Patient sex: M
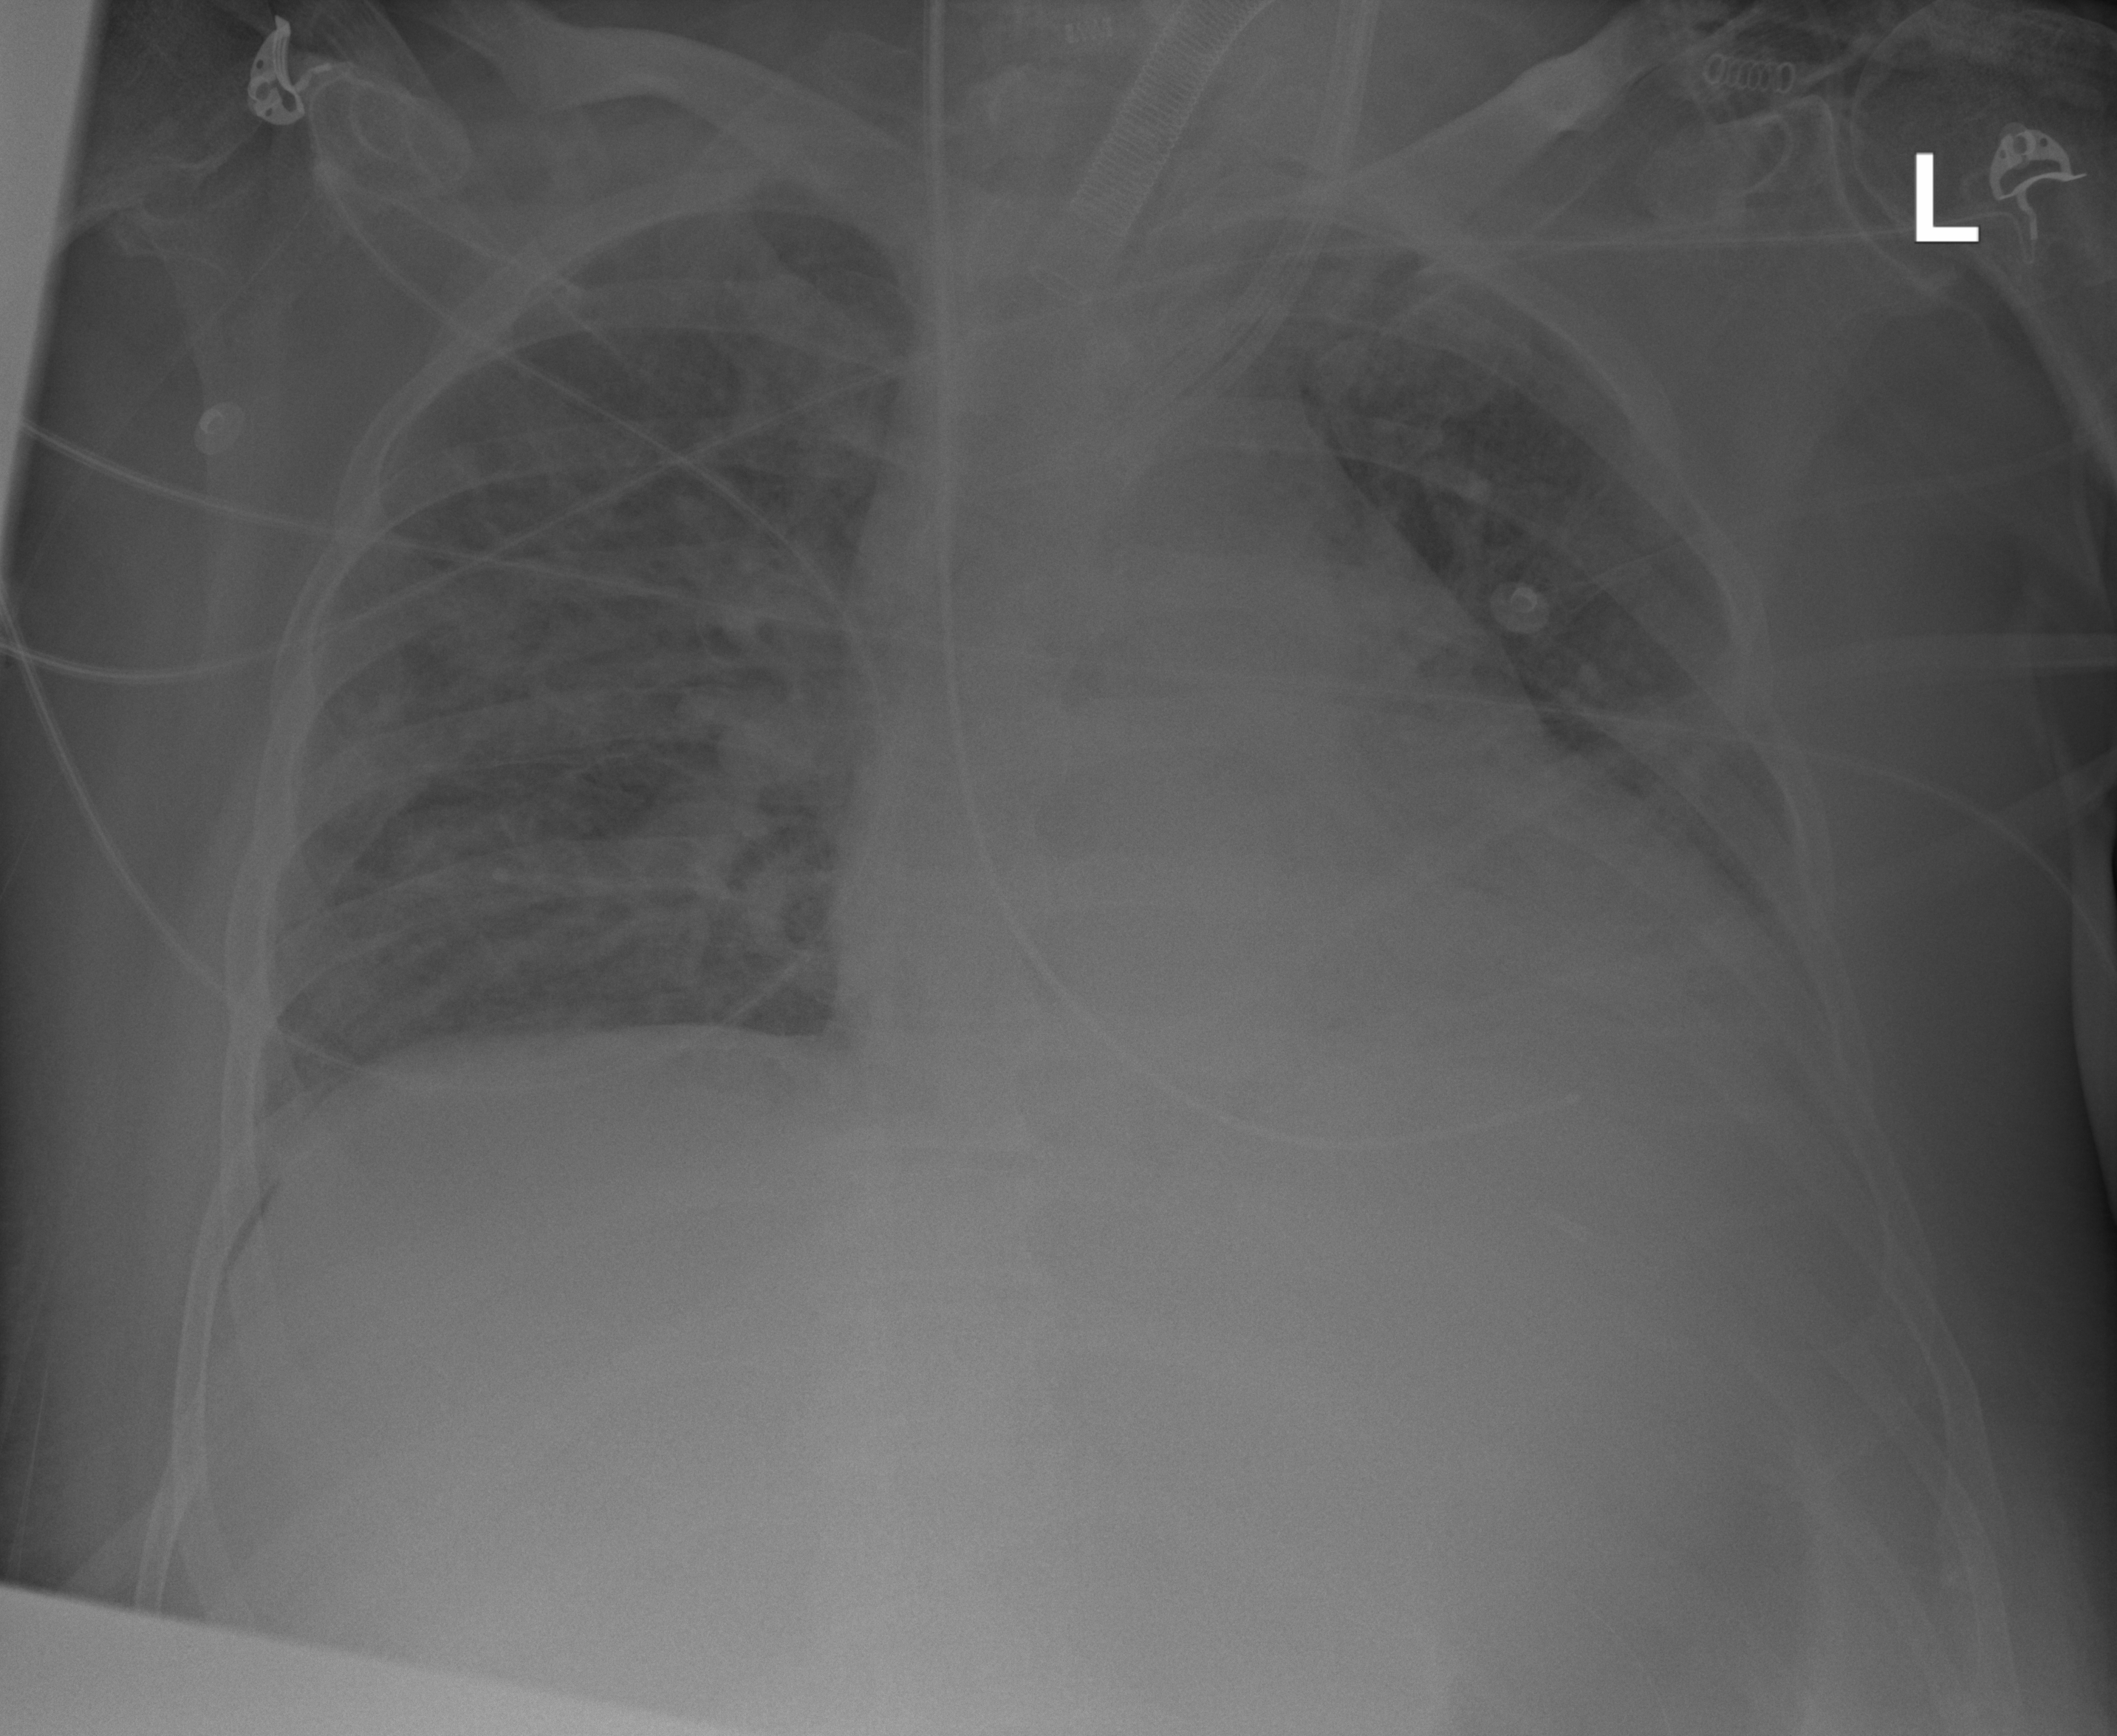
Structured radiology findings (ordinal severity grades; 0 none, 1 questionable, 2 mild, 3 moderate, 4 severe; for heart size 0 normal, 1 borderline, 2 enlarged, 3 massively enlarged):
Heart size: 1
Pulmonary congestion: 0
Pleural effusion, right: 0
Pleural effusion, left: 2
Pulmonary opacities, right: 3
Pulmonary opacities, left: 3
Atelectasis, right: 3
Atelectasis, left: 3